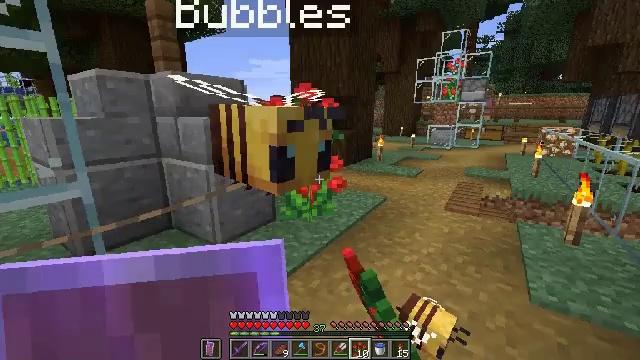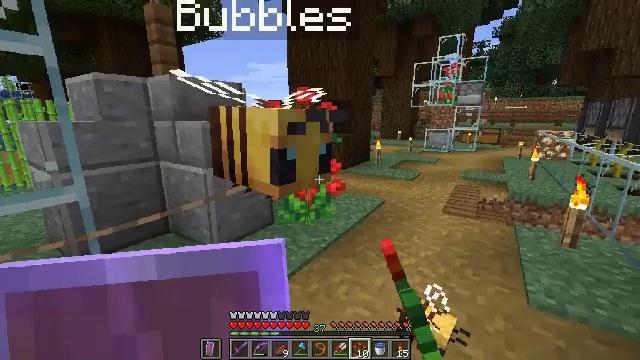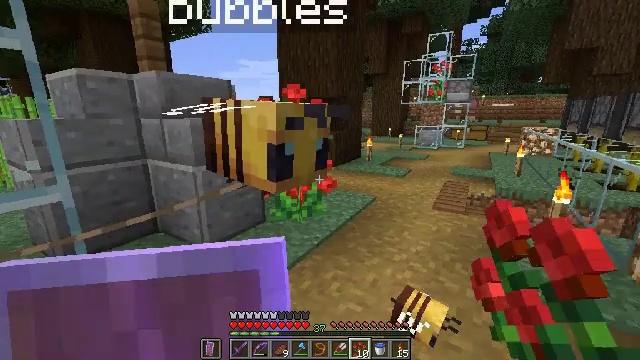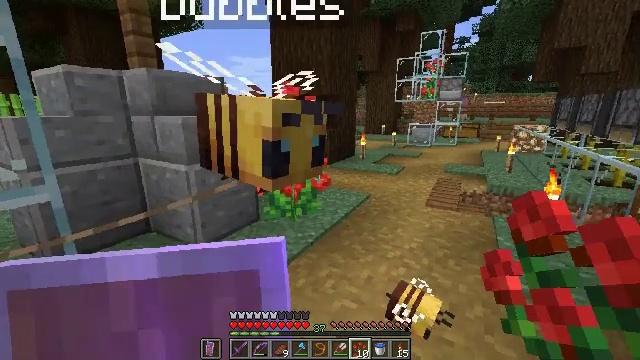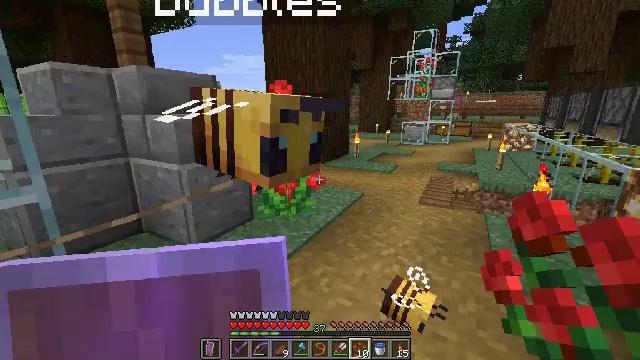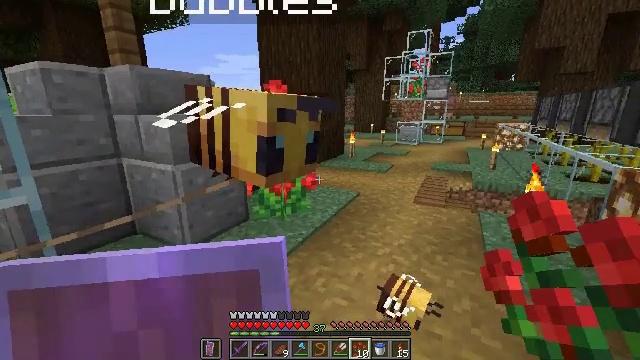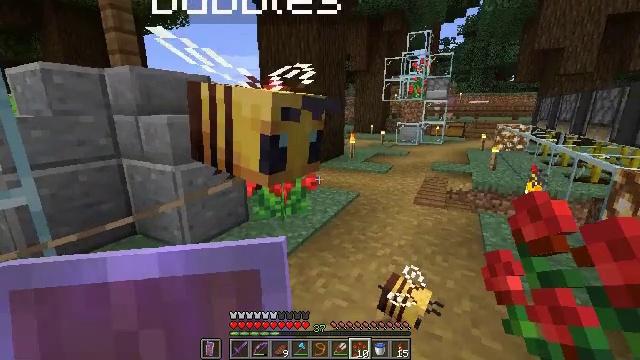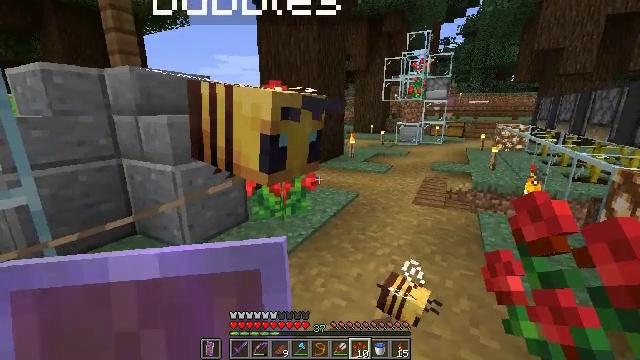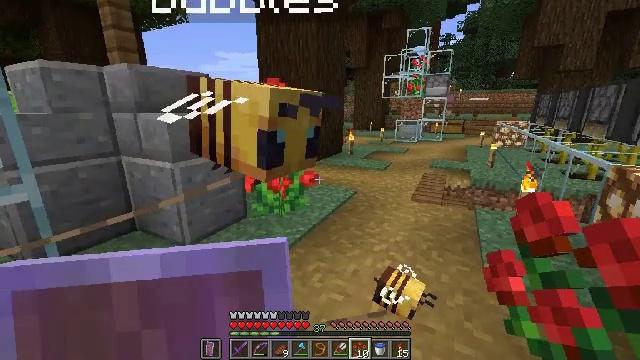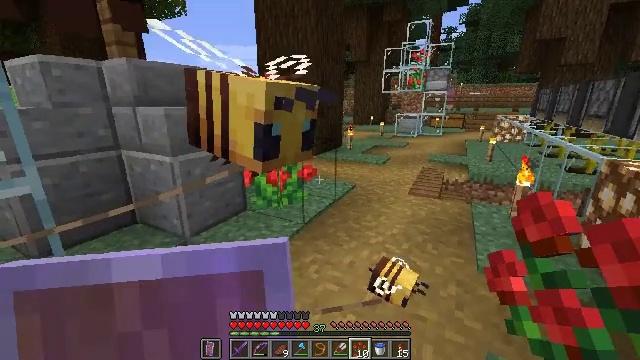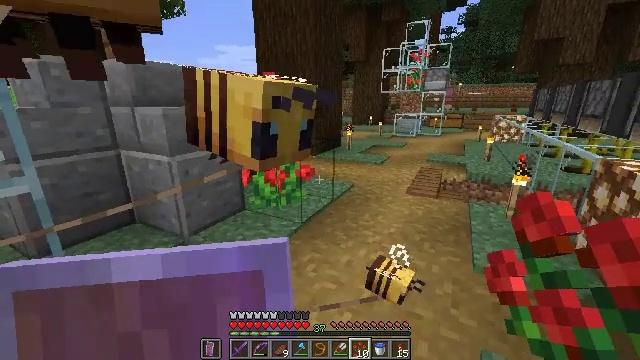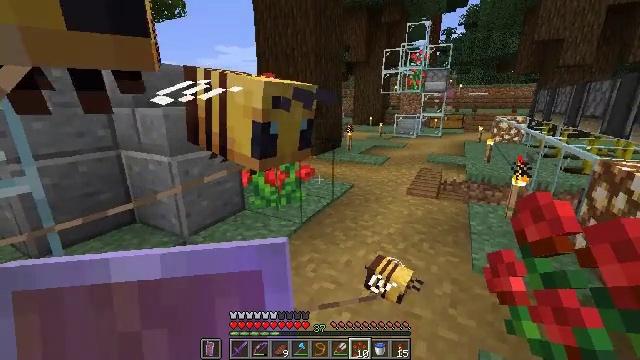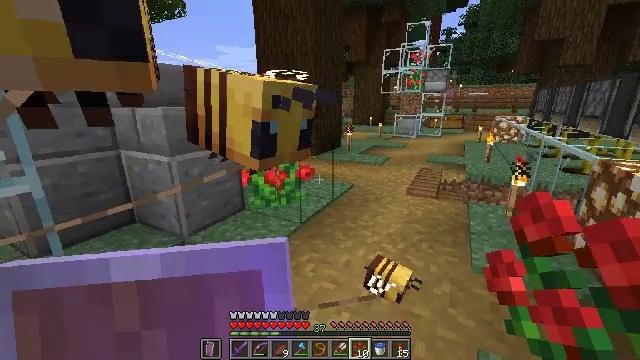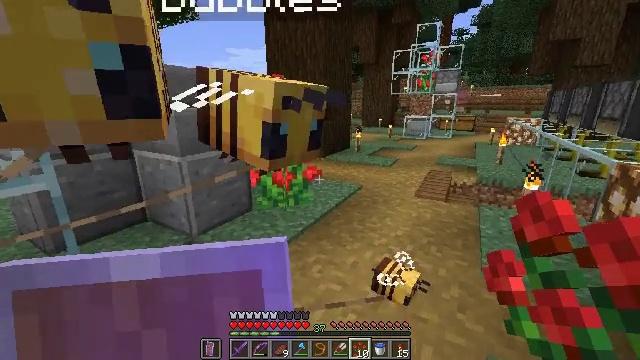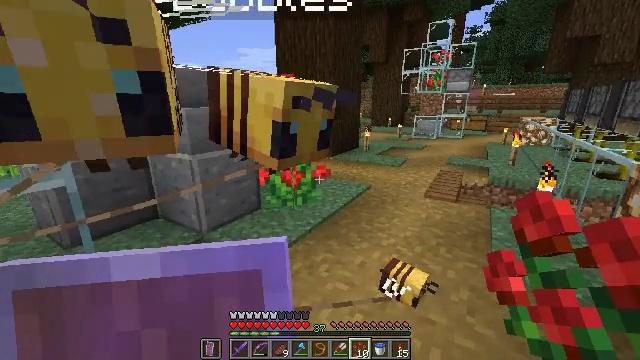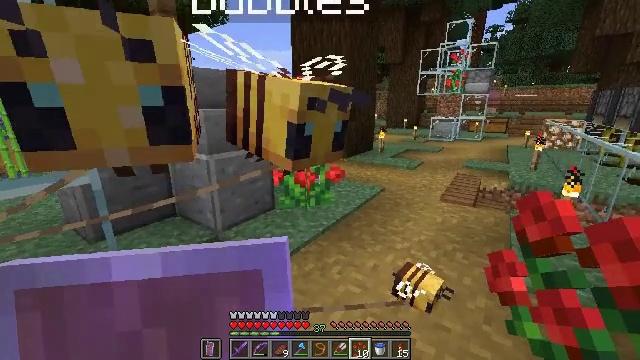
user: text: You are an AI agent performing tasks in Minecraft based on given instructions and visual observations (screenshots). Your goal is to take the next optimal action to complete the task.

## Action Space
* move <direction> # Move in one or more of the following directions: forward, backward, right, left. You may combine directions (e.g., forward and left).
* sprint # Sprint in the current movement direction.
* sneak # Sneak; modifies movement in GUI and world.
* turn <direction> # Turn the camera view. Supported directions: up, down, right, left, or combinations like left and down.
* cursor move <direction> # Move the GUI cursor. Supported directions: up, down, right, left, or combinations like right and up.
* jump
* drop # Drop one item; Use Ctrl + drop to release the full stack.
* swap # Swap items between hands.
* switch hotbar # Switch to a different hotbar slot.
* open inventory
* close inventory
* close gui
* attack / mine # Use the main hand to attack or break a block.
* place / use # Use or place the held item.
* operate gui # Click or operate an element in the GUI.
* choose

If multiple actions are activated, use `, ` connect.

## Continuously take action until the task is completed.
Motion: motion action
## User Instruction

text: Gather the rose bush by attacking it.
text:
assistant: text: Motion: no_op
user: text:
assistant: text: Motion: turn right
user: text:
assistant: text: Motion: turn right
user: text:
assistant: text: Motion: turn right
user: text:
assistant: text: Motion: turn right
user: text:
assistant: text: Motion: no_op
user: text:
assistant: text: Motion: no_op
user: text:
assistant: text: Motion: no_op
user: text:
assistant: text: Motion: turn down
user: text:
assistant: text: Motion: no_op
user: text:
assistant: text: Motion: no_op
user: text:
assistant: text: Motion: no_op
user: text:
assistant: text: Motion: turn left
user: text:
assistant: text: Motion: turn left
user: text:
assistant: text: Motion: turn left
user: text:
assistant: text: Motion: no_op
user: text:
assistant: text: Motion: turn right and down
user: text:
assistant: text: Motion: turn right and down
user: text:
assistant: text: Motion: turn right and down
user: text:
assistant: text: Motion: no_op
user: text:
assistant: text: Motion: turn right
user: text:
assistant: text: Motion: turn right
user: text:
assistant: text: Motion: no_op
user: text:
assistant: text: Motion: no_op
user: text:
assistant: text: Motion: no_op
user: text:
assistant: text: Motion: no_op
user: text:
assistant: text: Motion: no_op
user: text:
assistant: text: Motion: use / place
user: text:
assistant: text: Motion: use / place
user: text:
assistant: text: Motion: use / place